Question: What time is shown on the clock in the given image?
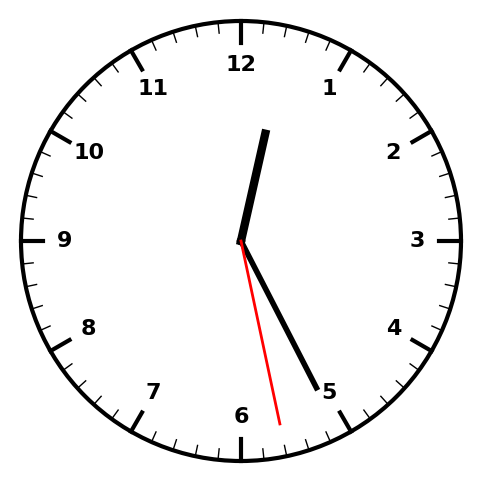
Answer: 12:25:28